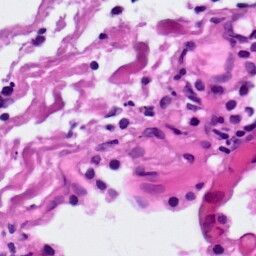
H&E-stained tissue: Lung